Question: So I am trying to print out a trace of a recursive function of the Fibonacci sequence.
My output should be like this:

However, I am unsure of how to format this. I don't really know where to start.
I've tried this:
'''
private static int fibCount;
public static long fibonacci(int n) {
fibCount++;
long result;
if (n == 0 || n == 1) {
result = n;
System.out.printf("fib(%s)-->%s%n", n, result);
} else {
result = fibonacci(n - 1) + fibonacci(n - 2);
System.out.printf("fib(%s)%n", n);
}
return result;
}
public static void main(String args[]) {
fibonacci(5);
}
'''
Which prints out
'''
fib(1)-->1
fib(0)-->0
fib(2)
fib(1)-->1
fib(3)
fib(1)-->1
fib(0)-->0
fib(2)
fib(4)
fib(1)-->1
fib(0)-->0
fib(2)
fib(1)-->1
fib(3)
fib(5)
'''
I feel like I need to use that fibCount variable (I made it just because I thought the indentations would rely on it), but I don't know if I should, or how.
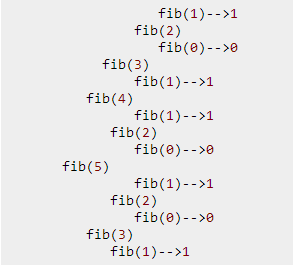
Answer: Try the following:
- - 'depth'
'''
public static long fibonacci(int depth, int n) {
String indent = new String(new char[depth]).replace('', ' ');
long result;
if (n == 0 || n == 1) {
result = n;
System.out.printf(indent + "fib(%s)-->%s%n", n, result);
} else {
long first = fibonacci(depth+1, n - 1);
System.out.printf(indent + "fib(%s)%n", n);
long second = fibonacci(depth+1, n - 2);
result = first + second;
}
return result;
}
public static void main(String args[]) {
fibonacci(0, 5);
}
'''
'''
fib(1)-->1
fib(2)
fib(0)-->0
fib(3)
fib(1)-->1
fib(4)
fib(1)-->1
fib(2)
fib(0)-->0
fib(5)
fib(1)-->1
fib(2)
fib(0)-->0
fib(3)
fib(1)-->1
'''